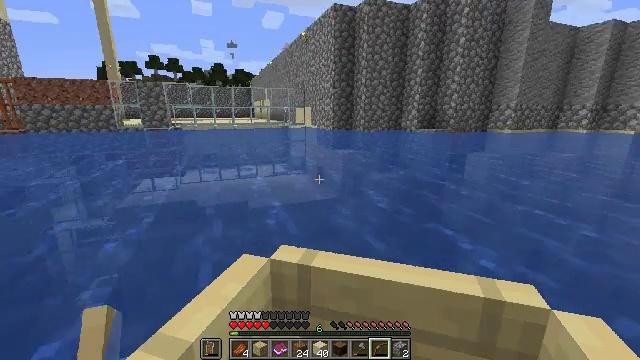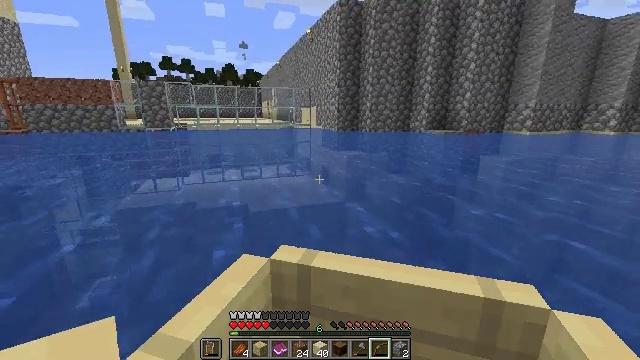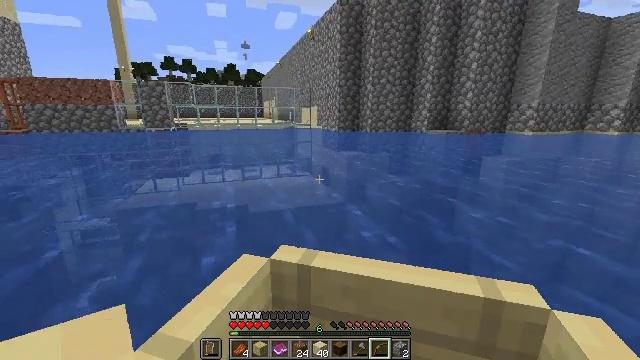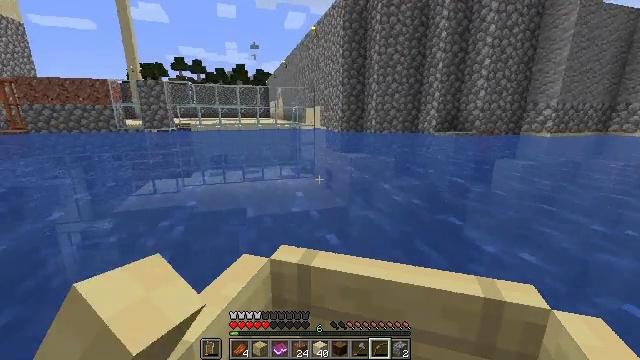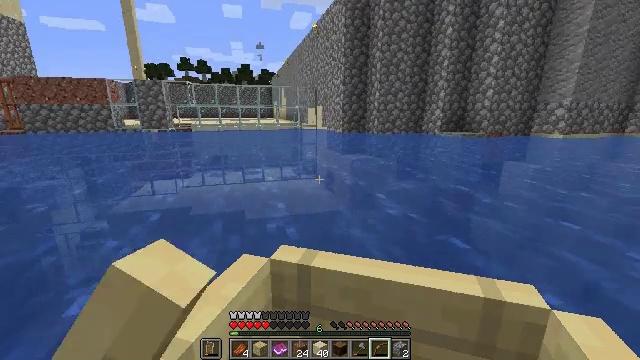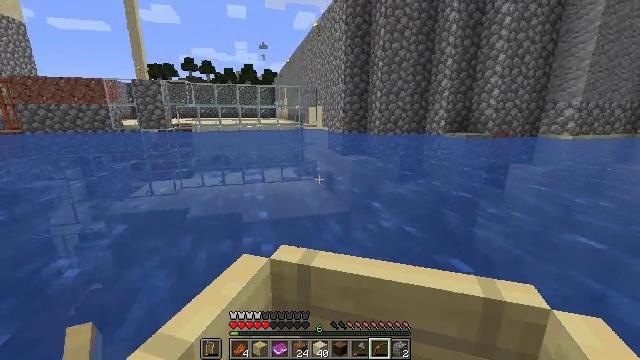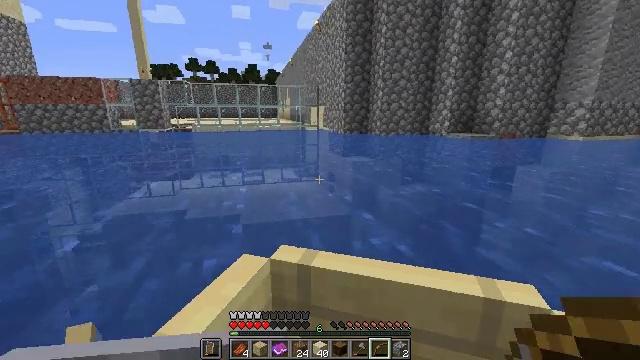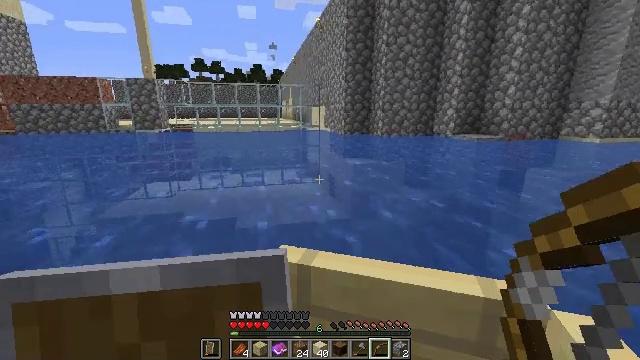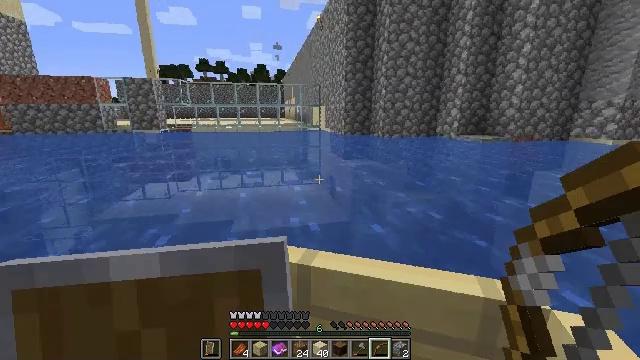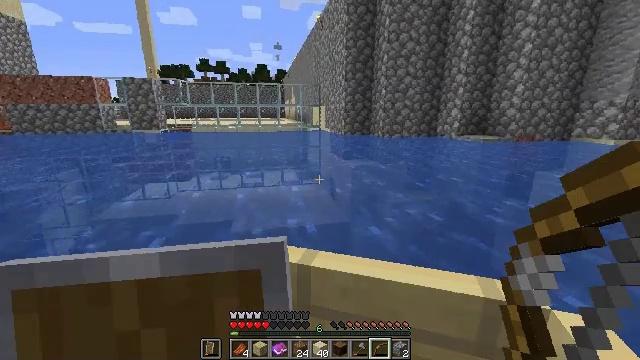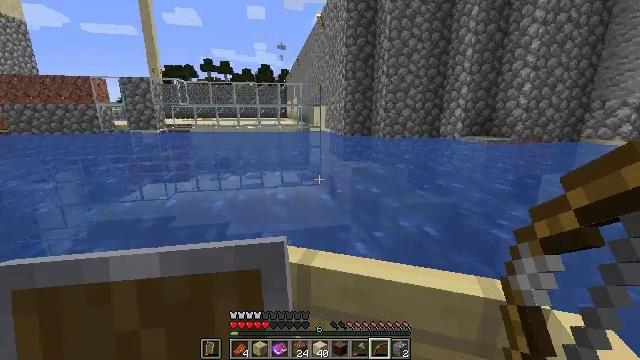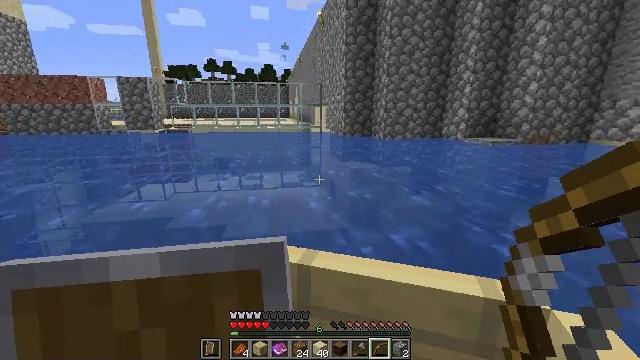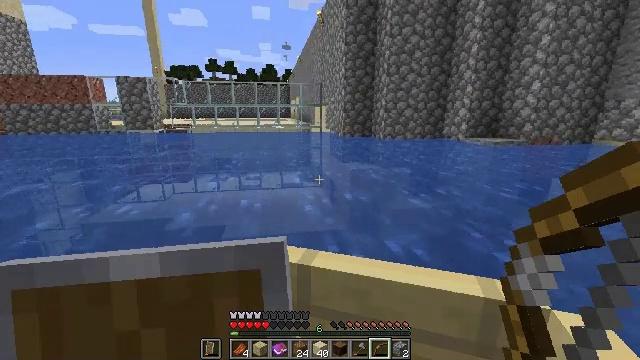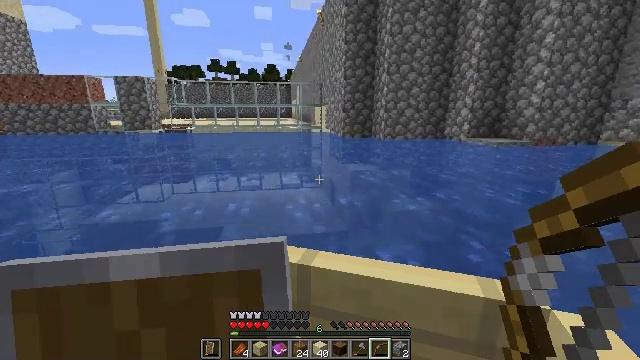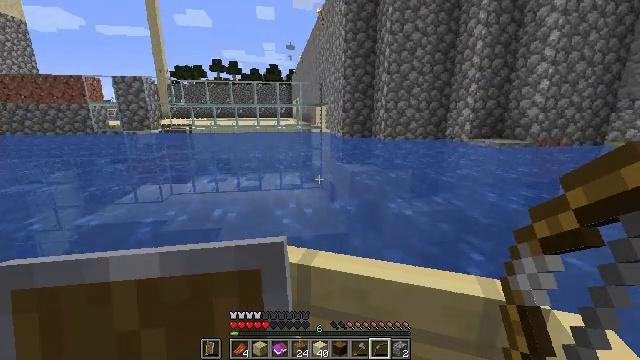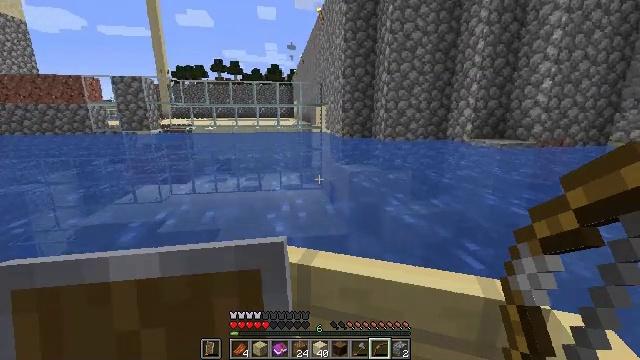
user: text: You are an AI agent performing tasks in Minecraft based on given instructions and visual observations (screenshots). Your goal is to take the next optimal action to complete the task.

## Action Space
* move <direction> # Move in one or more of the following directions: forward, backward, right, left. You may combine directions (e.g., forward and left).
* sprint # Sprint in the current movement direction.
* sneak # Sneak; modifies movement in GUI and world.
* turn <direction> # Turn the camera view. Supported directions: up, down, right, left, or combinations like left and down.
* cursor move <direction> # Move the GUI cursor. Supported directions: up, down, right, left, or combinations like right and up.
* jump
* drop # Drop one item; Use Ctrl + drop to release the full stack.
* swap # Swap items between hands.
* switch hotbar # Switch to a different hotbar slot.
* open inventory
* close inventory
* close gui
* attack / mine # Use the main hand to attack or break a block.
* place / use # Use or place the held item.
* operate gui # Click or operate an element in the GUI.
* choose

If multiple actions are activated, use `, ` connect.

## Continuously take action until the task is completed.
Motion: motion action
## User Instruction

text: Acquire packed ice by mining.
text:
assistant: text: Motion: move forward
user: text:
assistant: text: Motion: move forward
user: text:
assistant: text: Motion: move forward
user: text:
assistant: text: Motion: no_op
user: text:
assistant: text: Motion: no_op
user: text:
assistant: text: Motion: no_op
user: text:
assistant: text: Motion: no_op
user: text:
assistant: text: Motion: no_op
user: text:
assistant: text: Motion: no_op
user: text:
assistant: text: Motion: no_op
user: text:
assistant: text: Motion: no_op
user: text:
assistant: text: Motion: no_op
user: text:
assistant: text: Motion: no_op
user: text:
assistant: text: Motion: no_op
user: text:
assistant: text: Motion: no_op
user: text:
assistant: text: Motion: no_op
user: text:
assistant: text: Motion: no_op
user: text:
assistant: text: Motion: no_op
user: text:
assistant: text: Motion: no_op
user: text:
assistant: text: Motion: no_op
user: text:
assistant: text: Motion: no_op
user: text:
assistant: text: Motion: no_op
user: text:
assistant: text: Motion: no_op
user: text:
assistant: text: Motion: turn right
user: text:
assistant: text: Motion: turn right and down
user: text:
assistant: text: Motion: turn right
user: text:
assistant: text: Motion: turn right and up
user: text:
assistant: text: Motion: turn right and up
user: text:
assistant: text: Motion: turn right and up
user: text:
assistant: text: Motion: no_op